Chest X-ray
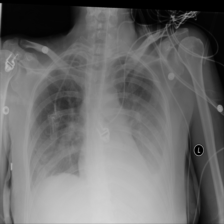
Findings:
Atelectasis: positive
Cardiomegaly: negative
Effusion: positive
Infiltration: negative
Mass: negative
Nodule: negative
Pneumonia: negative
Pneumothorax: negative
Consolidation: positive
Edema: negative
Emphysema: negative
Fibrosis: negative
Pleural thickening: negative
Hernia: negative